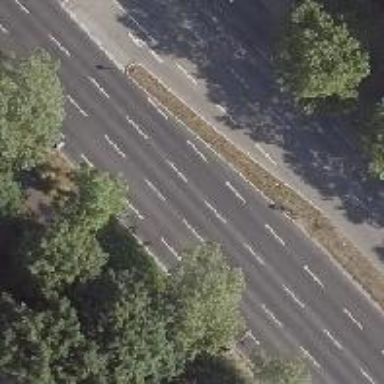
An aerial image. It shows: Primary highway with dual carriageway. There is asphalt cycle track on the right side of the road.